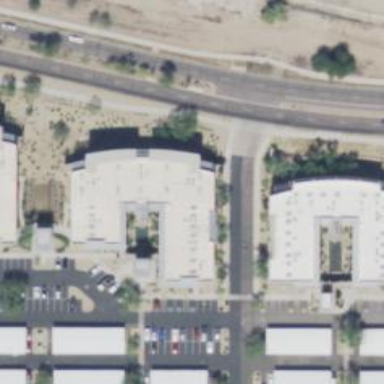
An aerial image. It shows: Office building.